Field crop: tomato
Growth stage: 2
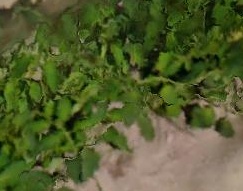
Species: tomato